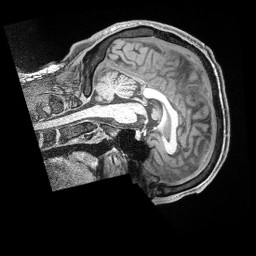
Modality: T1w
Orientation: sagittal
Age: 37
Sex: male
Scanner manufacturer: siemens
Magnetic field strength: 3 T
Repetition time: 2 s
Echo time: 0.00211 s